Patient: sex M, age 60
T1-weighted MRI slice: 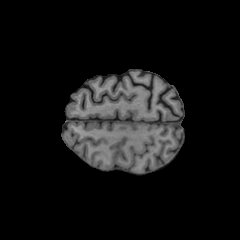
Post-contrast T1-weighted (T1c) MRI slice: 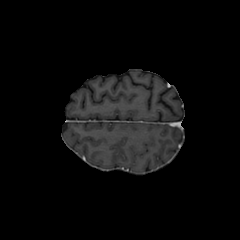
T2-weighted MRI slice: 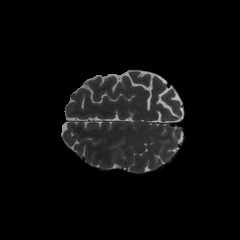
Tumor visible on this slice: no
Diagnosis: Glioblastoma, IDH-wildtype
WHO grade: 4